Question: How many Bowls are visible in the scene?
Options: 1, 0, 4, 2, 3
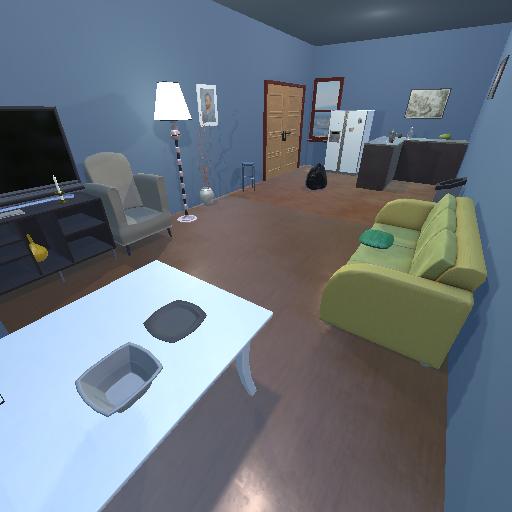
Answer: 1